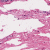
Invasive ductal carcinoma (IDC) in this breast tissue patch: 0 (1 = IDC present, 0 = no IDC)